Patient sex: F
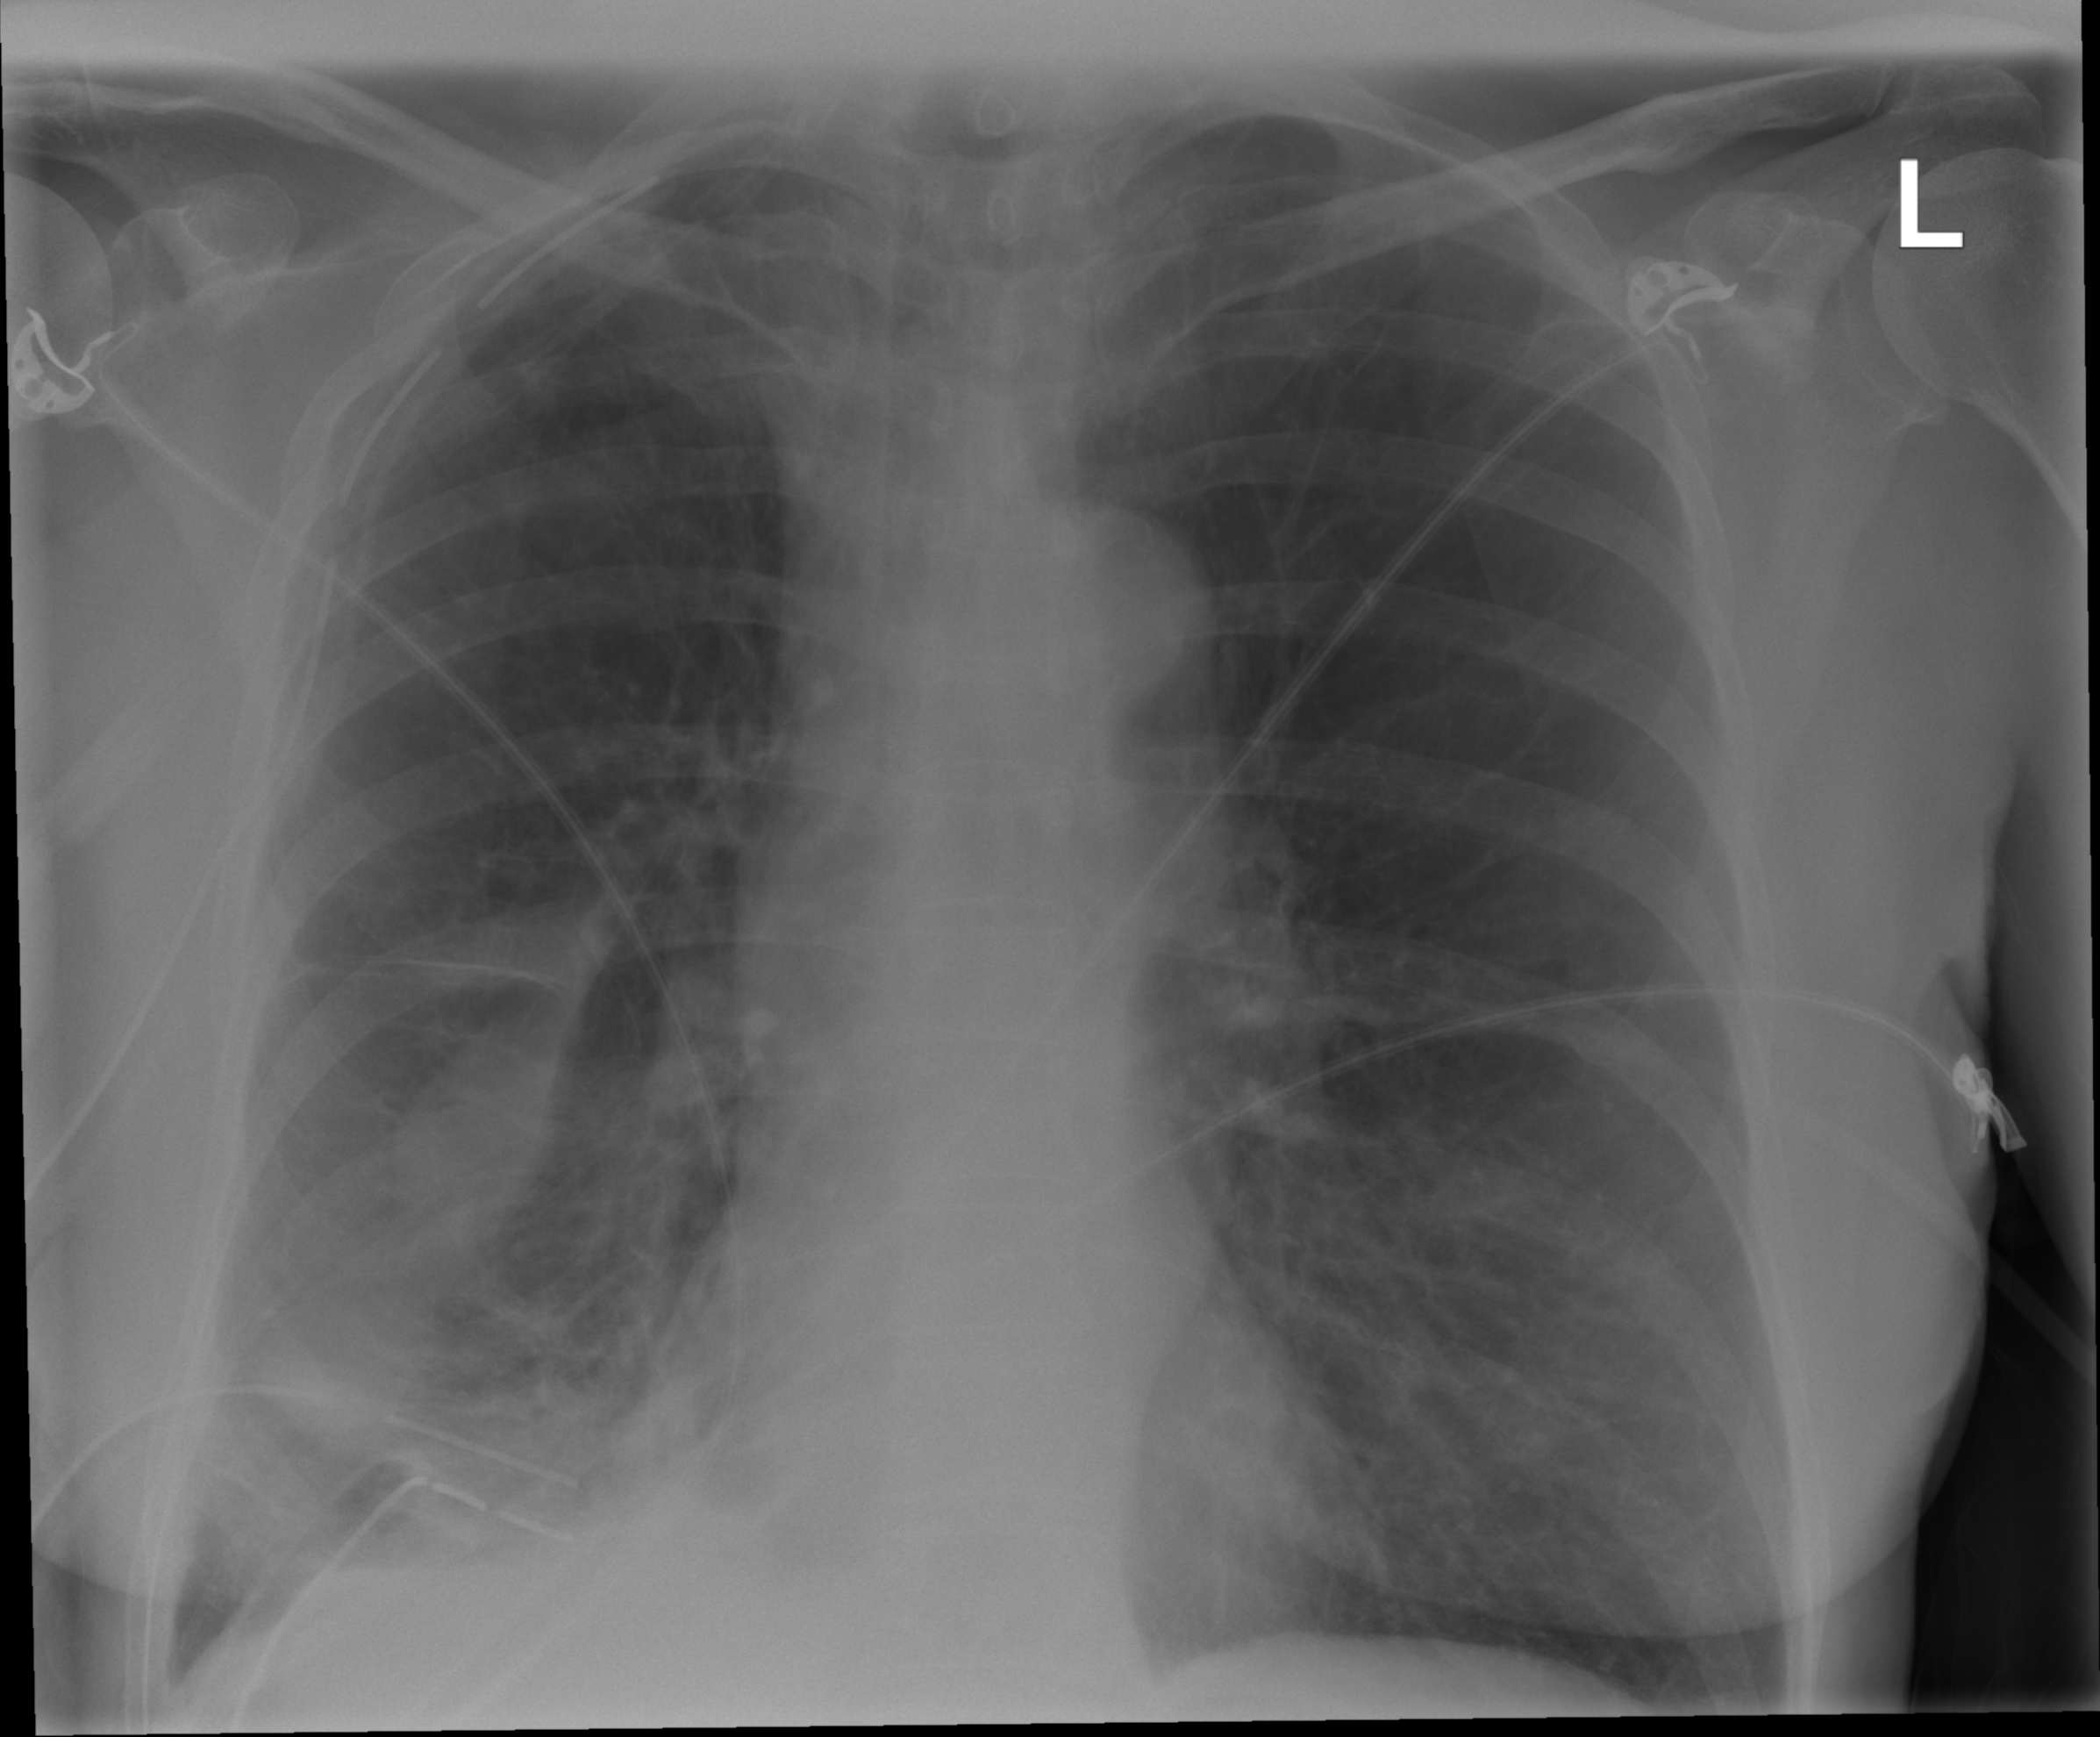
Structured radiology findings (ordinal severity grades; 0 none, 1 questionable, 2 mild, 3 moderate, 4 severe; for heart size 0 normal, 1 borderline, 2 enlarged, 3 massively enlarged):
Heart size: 0
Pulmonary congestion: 0
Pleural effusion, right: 2
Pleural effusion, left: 0
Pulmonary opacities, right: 0
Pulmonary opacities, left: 0
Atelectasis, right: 2
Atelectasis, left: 0